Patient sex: M
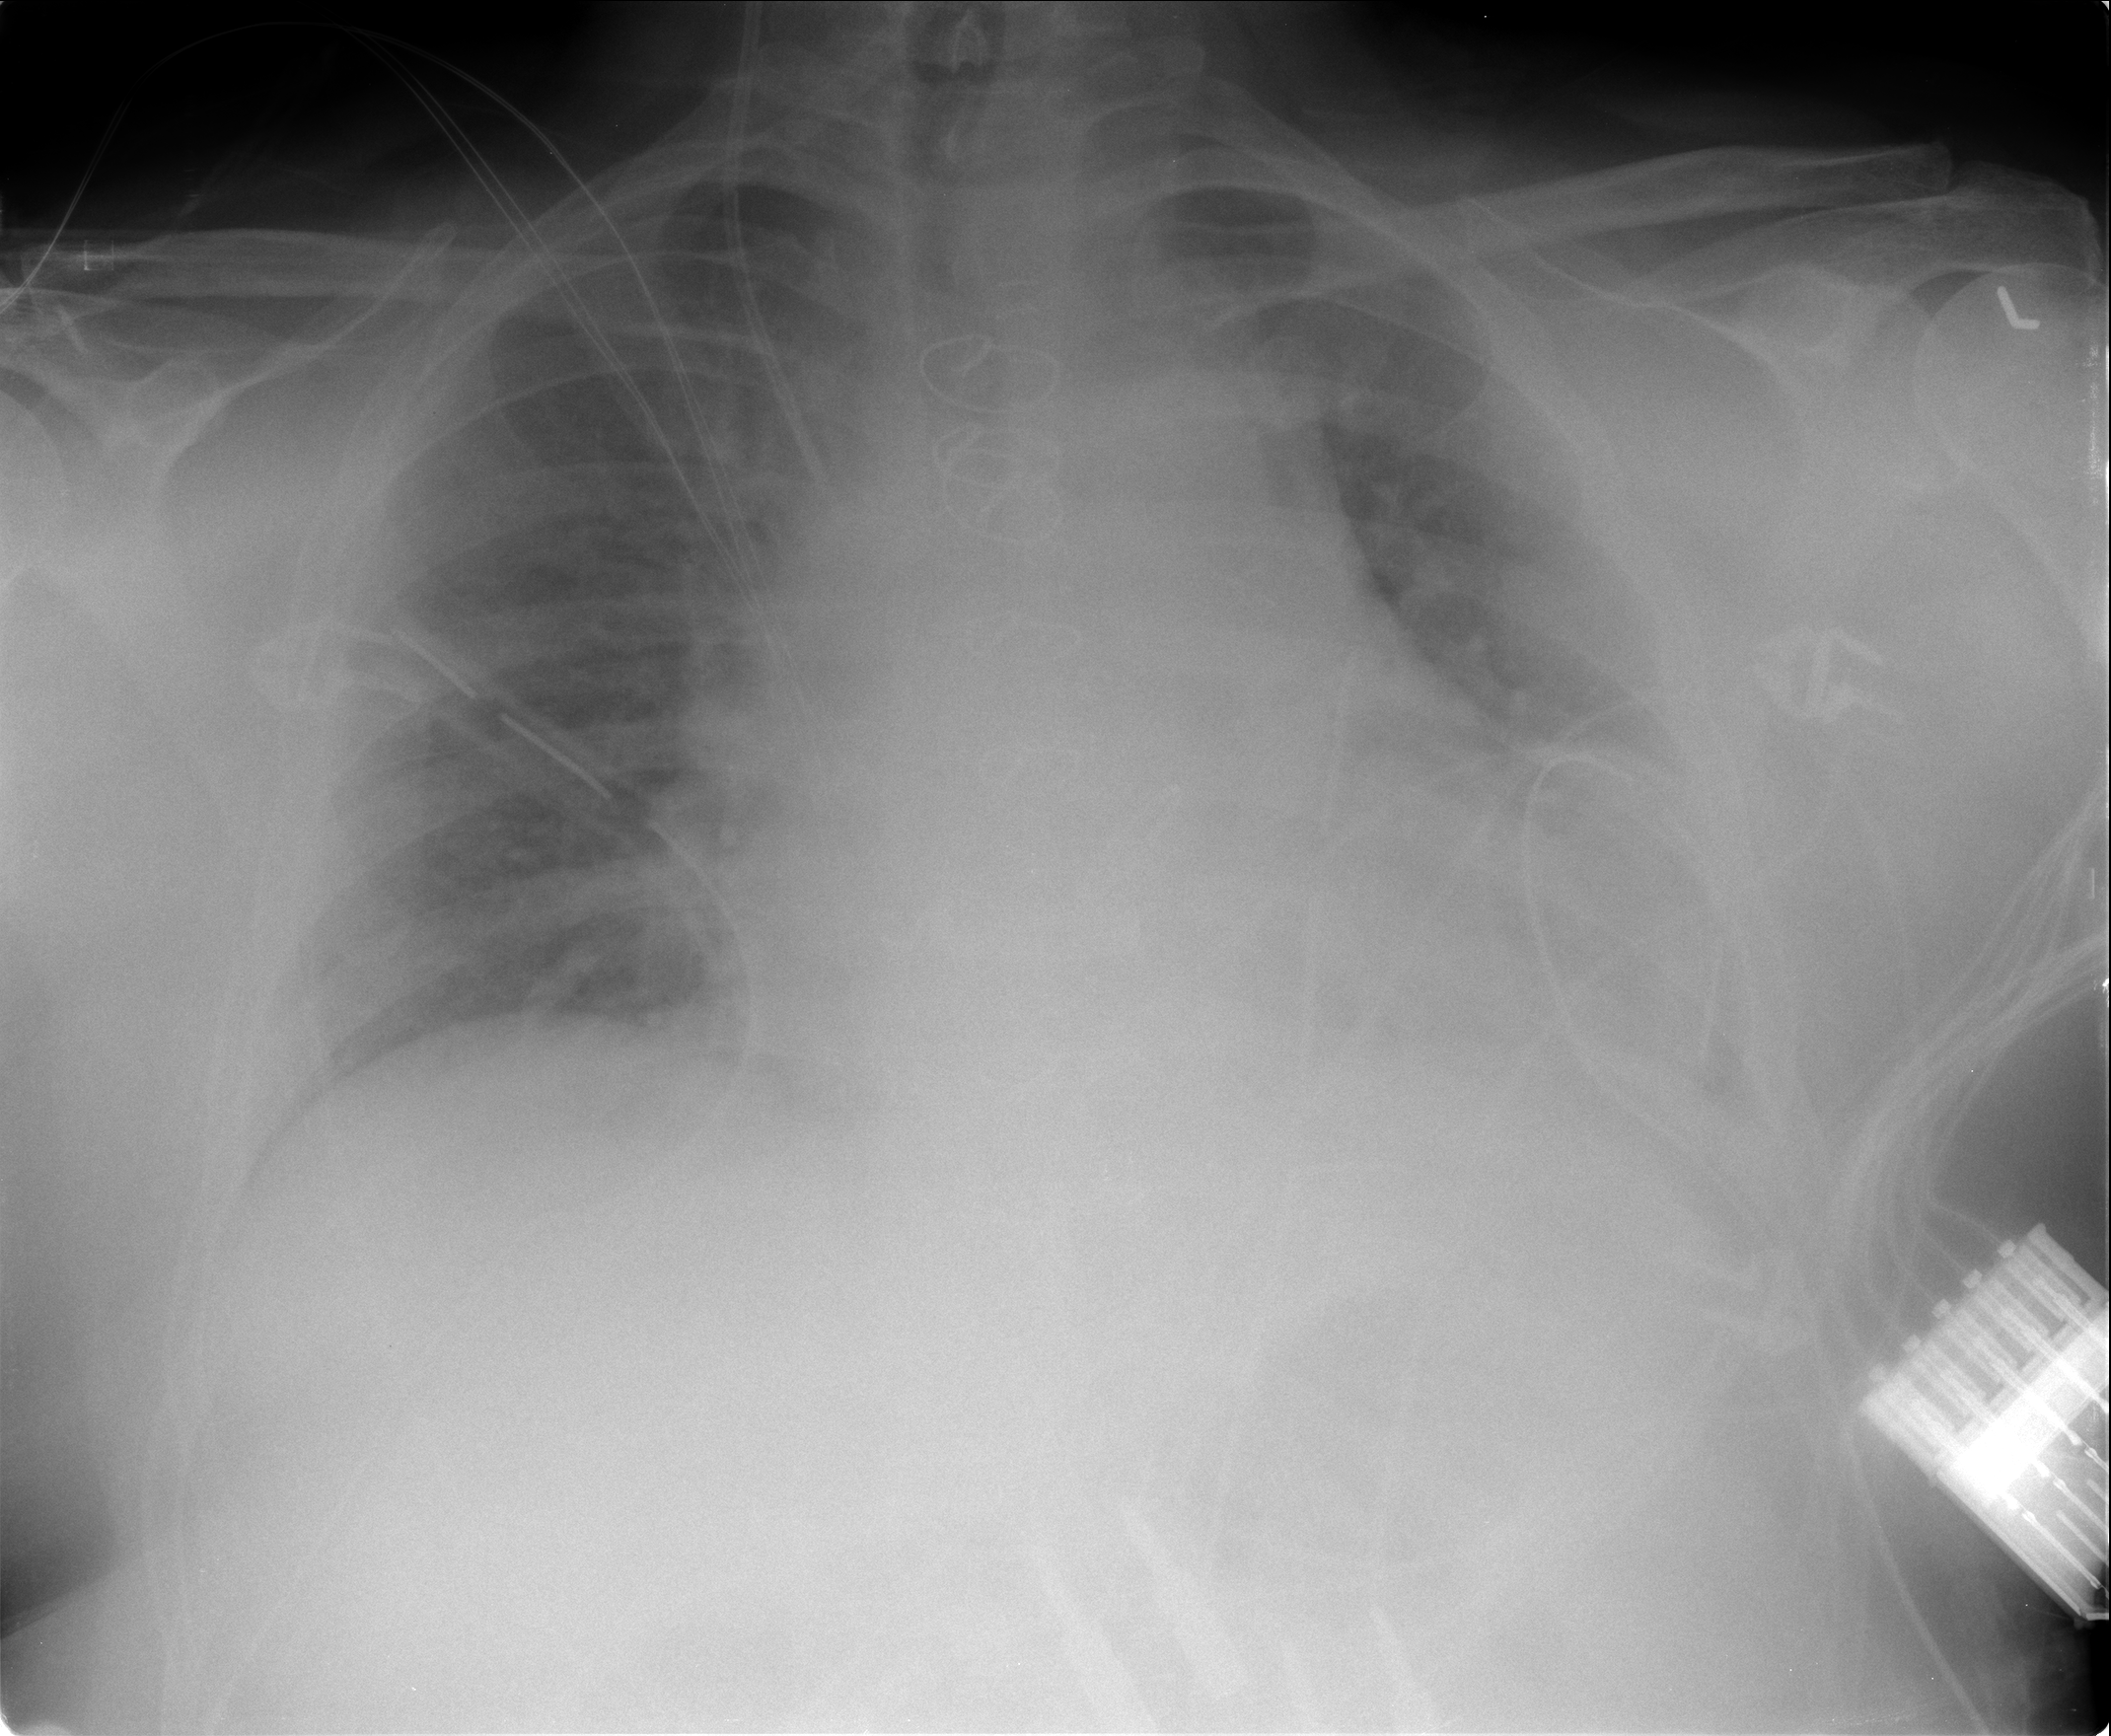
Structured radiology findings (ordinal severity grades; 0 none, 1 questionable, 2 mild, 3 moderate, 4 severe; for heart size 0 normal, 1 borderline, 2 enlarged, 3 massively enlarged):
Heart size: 2
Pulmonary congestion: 2
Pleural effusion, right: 0
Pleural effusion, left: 3
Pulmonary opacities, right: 0
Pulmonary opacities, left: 0
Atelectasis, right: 0
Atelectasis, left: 3